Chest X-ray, PA view. Patient: 65 years old, sex M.
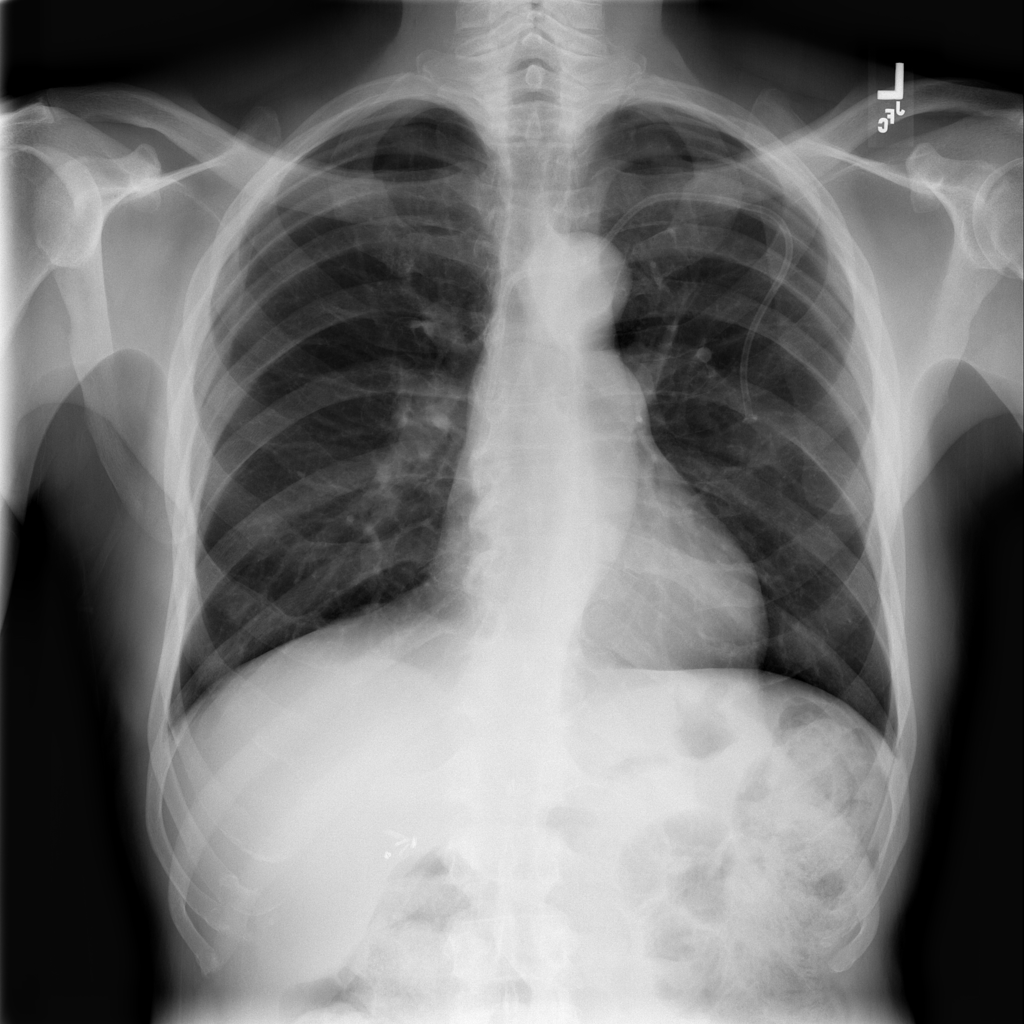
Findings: No Finding